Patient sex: M
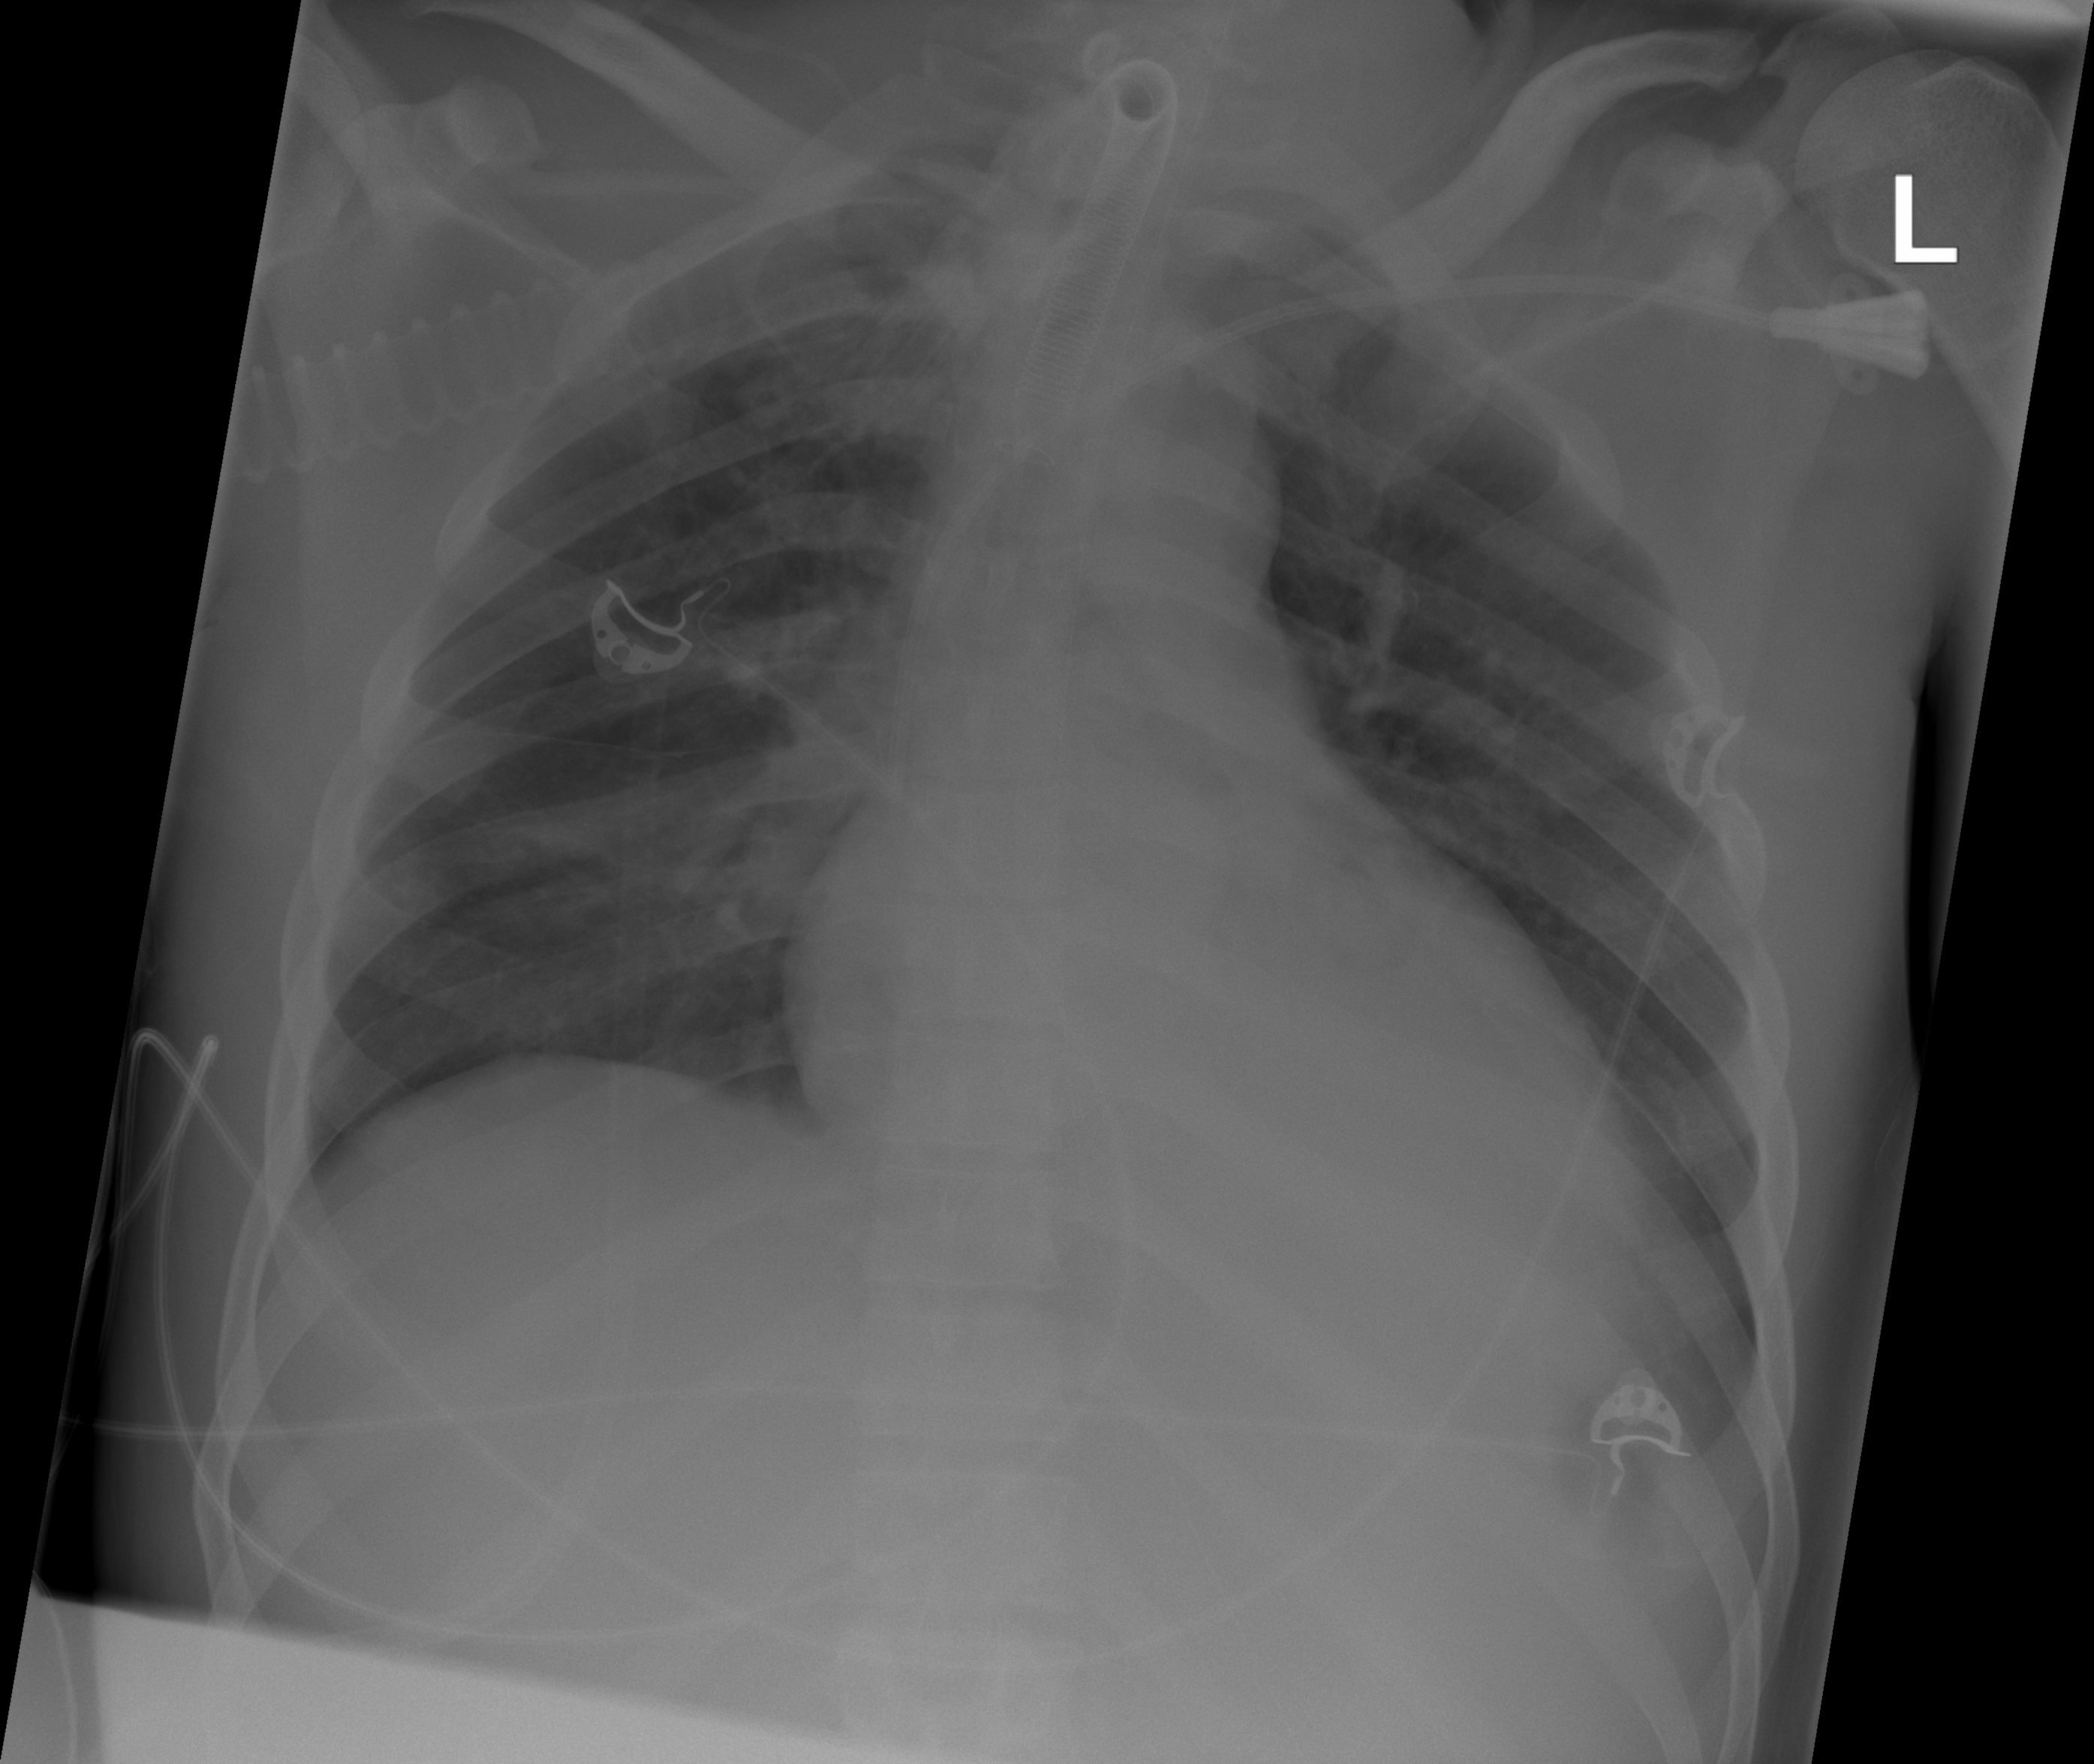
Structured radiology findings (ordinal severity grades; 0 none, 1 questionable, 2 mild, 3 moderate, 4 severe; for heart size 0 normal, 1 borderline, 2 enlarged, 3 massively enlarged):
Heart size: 2
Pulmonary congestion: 0
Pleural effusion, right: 0
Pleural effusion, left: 0
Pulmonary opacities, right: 0
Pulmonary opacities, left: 0
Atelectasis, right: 1
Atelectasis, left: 2